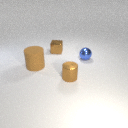
small brown metal cube behind small blue metal sphere